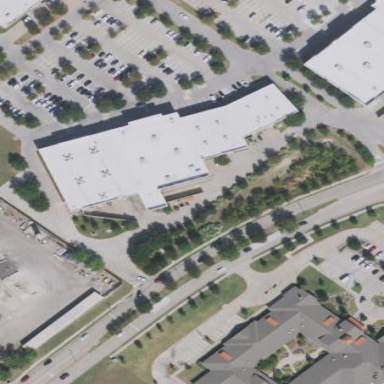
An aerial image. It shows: Retail building.